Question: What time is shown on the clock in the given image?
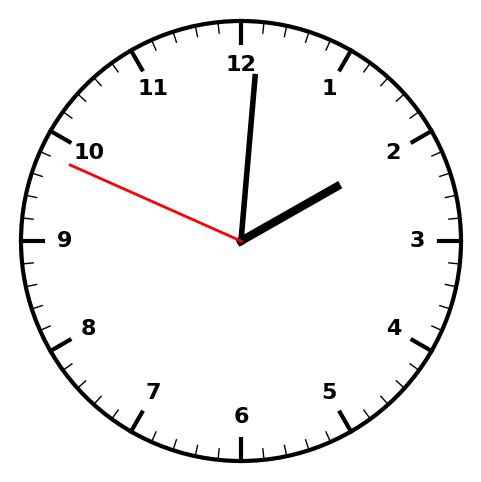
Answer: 02:00:49